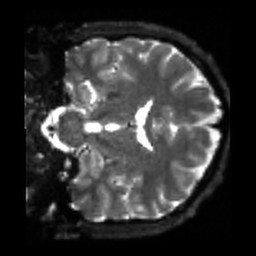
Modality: sbref
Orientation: coronal
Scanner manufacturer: siemens
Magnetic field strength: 3 T
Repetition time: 4 s
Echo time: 0.0594 s